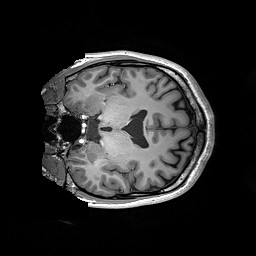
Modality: T1w
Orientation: coronal
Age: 25
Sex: female
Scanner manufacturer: siemens
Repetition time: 2.2 s
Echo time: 0.00244 s